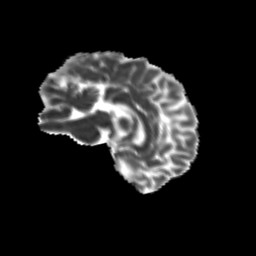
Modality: MD
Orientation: sagittal
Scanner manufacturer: siemens
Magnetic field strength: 3 T
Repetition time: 9.2 s
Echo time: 0.084 s